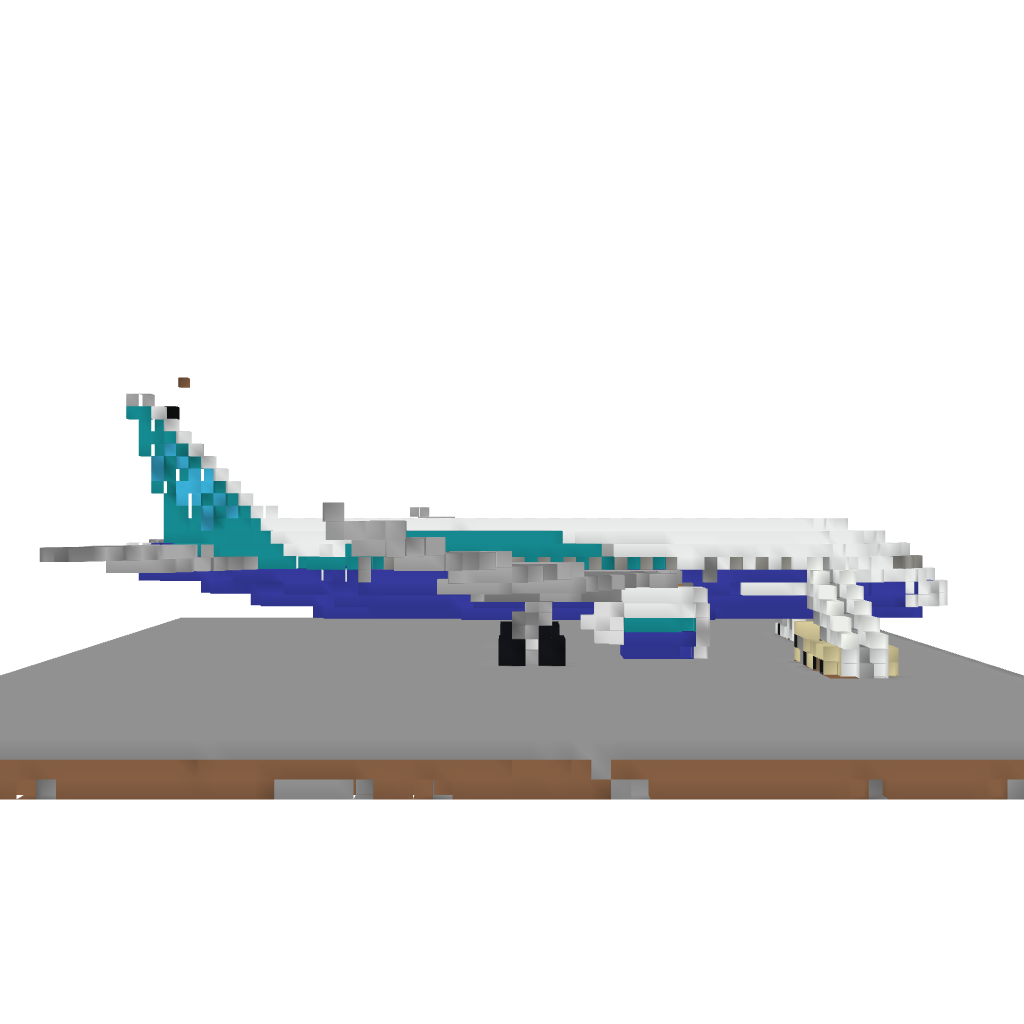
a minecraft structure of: Simple Airplane